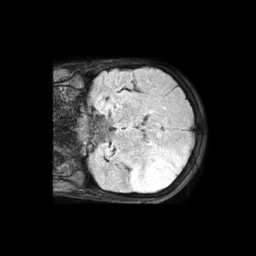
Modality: FLAIR
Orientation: coronal
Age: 46
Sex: female
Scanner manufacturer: philips
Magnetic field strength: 1.5 T
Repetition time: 6 s
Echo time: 0.1015 s